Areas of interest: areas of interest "School"
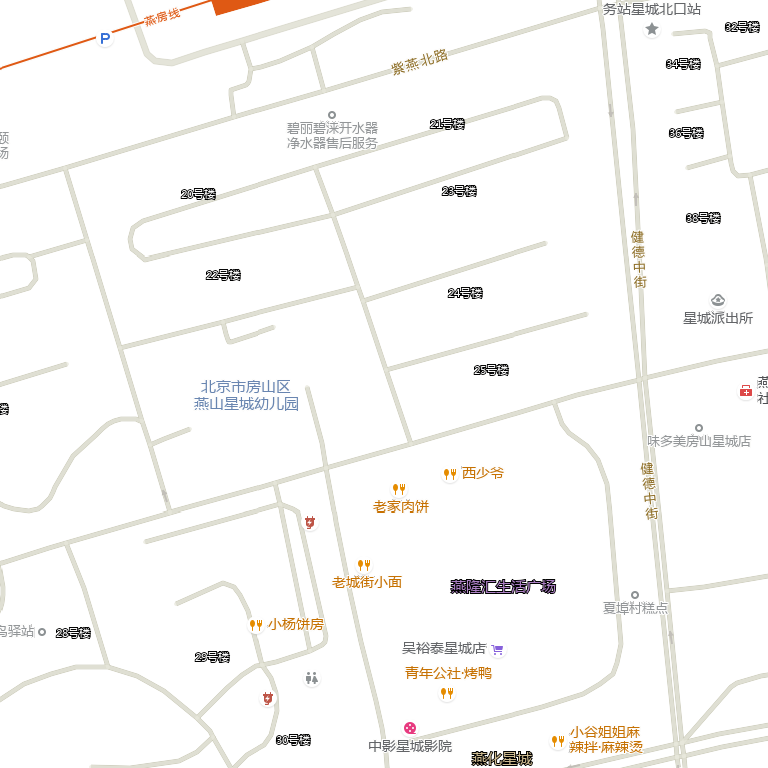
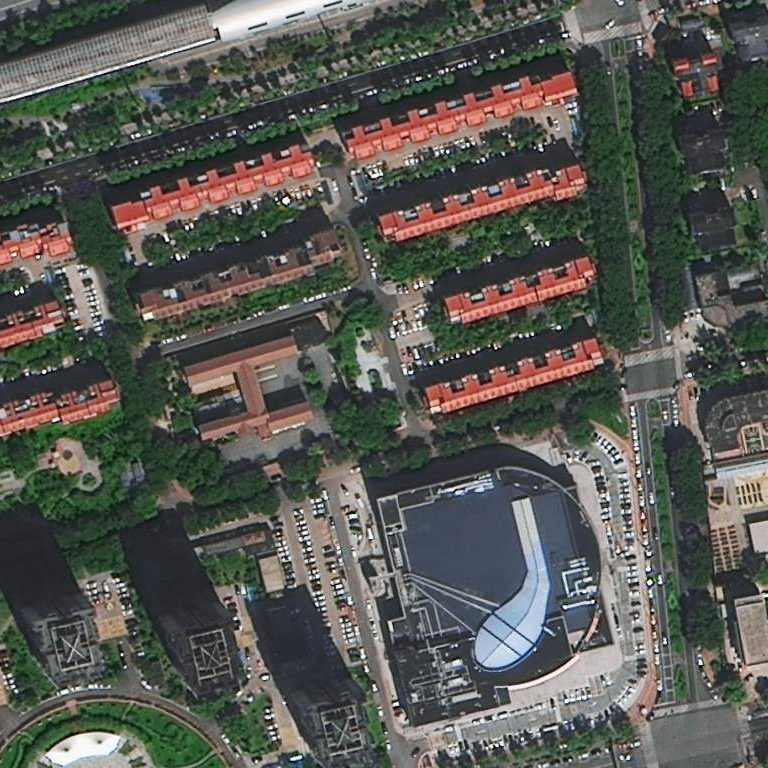